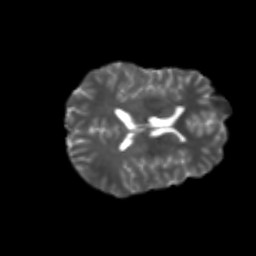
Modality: T2w
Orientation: axial
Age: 24
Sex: male
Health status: healthy
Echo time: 0.074 s